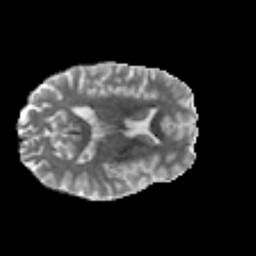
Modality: MD
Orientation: axial
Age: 40
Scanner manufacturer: philips
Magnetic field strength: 3 T
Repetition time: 8.6 s
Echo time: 0.127 s